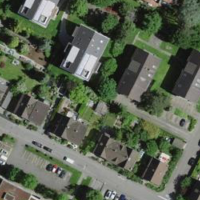
EUNIS habitat code: 55
Species observed at this site:
Phytolacca acinosa